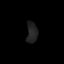
Tissue: prostate
Cell type: T cells
Senescence score: 0.3549
Nuclear area (px): 225
Mean DAPI intensity: 34.071